八年级 · 度量几何学
在 $\triangle A B C$ 中, $\angle A C B=90^{\circ}, A C=B C$, 直线 $M N$ 经过点 $C$, 且 $A D \perp M N$ 于 $D, B E \perp M N$ 于 $E$.

图1

图2

图3

(1)当直线 $M N$ 绕点 $C$ 旋转到图 1 位置时, 求证: $D E=A D+B E$;

(2)当直线 $M N$ 绕点 $C$ 旋转到图 2 位置时, 试问: $D E 、 A D 、 B E$ 有怎样的等量关系?

请写出这个等量关系, 并加以证明;

(3) 当直线 $M N$ 绕点 $C$ 旋转到图 3 位置时,

$D E 、 A D 、 B E$ 之间的等量关系是 (直接写出答案) .
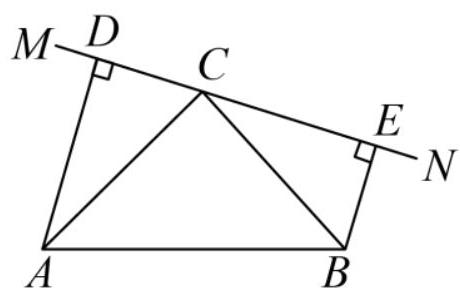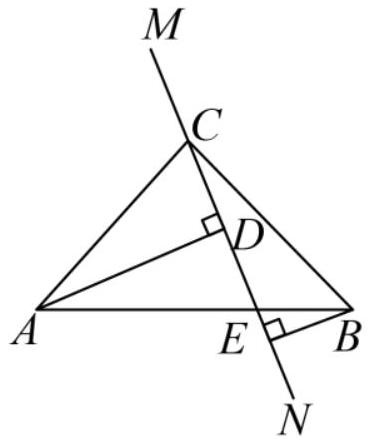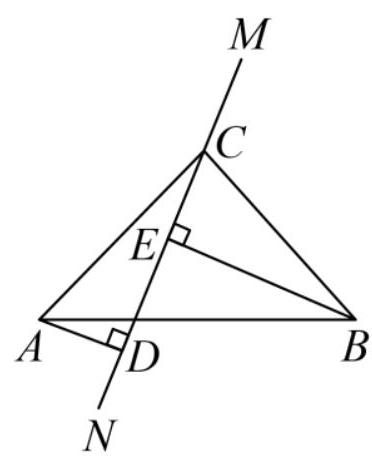
答案: (1) 证明: 由题意知, $\angle B C A=90^{\circ}, \angle A D C=\angle B E C=90^{\circ}$,

$\therefore \angle A C D+\angle B C E=90^{\circ}, \angle B C E+\angle C B E=90^{\circ}$,

$\therefore \angle A C D=\angle C B E$,

在 $\triangle A D C$ 和 $\triangle C E B$ 中,

$\because\left\{\begin{array}{l}\angle A D C=\angle C E B=90^{\circ} \\ \angle A C D=\angle C B E \\ A C=B C\end{array}\right.$,

$\therefore \triangle A D C \cong \triangle C E B(\mathrm{AAS})$,

$\therefore A D=C E, \quad B E=C D$,

$\therefore D E=D C+C E=B E+A D$,

$\therefore D E=A D+B E$.

(2) 解: $A D=B E+D E$.

证明: $\because A D \perp M N, B E \perp M N$,

$\therefore \angle A D C=\angle B E C=90^{\circ}$,

$\therefore \angle A C D+\angle B C E=90^{\circ}, \angle B C E+\angle C B E=90^{\circ}$,
$\therefore \angle A C D=\angle C B E$

在 $\triangle A B D$ 和 $\triangle A C E$ 中,

$\because\left\{\begin{array}{l}\angle A D C=\angle C E B \\ \angle A C D=\angle C B E \\ A C=B C\end{array}\right.$,

$\therefore \triangle A C D \cong \triangle C B E(\mathrm{AAS})$

$\therefore A D=C E, \quad B E=C D$,

又 $\because C E=C D+D E=B E+D E$,

$\therefore A D=B E+D E$.

(3) 解: $B E=A D+D E$.

证明: $\because A D \perp M N$ 于 $D, B E \perp M N$ 于 $E$,

$\therefore \angle A D C=\angle B E C=90^{\circ}$,

$\therefore \angle B C E+\angle E B C=90^{\circ}, \angle A C D+\angle B C E=90^{\circ}$,

$\therefore \angle A C D=\angle E B C$,

在 $\triangle A C D$ 和 $\triangle C B E$ 中,

$\because\left\{\begin{array}{l}\angle A D C=\angle C E B \\ \angle A C D=\angle C B E, \\ A C=B C\end{array}\right.$

$\therefore \triangle A C D \cong \triangle C B E(\mathrm{AAS})$,

$\therefore A D=C E, \quad B E=C D$,

又 $\because C D=C E+D E=A D+D E$,

$\therefore B E=A D+D E$.